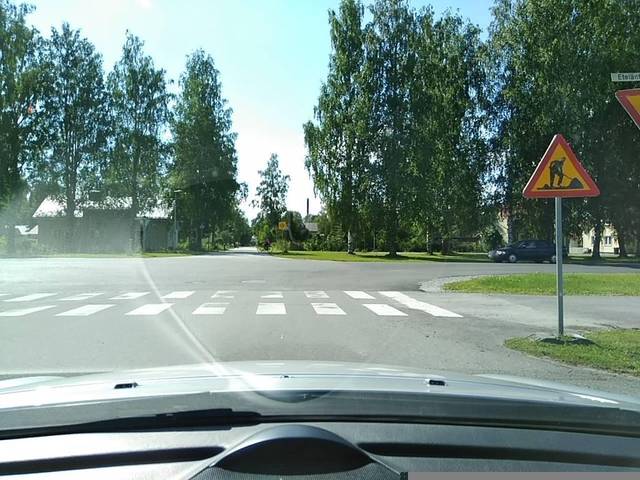
Region: Finland
Coordinates: 63.551, 27.215